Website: walmart
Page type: billing-address
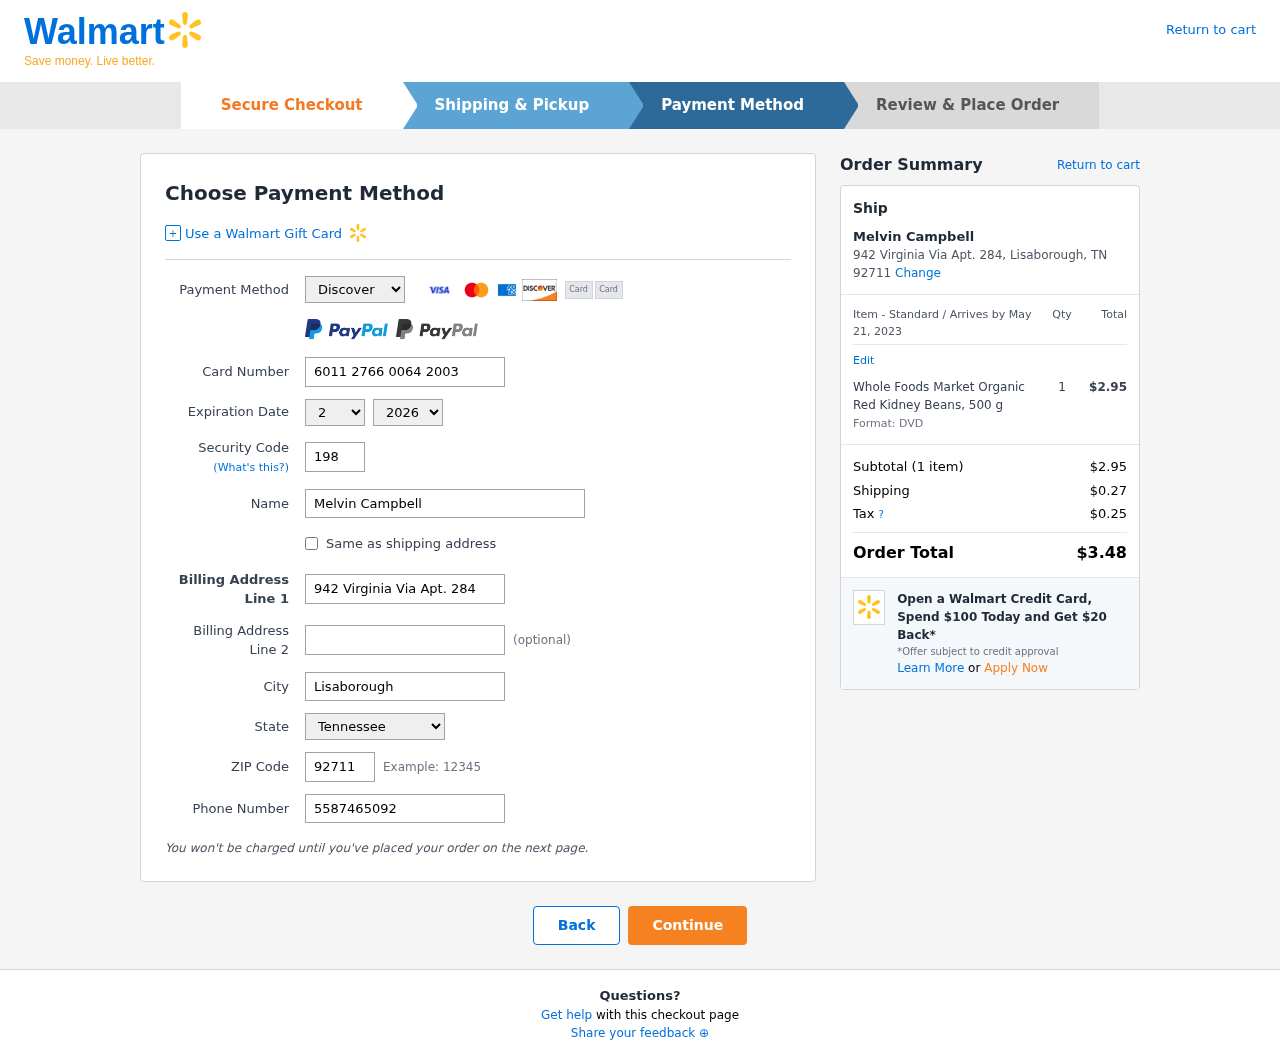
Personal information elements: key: PII_CARD_CVV
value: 198
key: PII_CARD_EXPIRY_MONTH
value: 02
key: PII_CARD_EXPIRY_YEAR
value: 26
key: PII_CARD_NUMBER
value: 6011 2766 0064 2003
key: PII_CARD_TYPE
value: Discover
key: PII_CITY
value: Lisaborough
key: PII_CITY_STATE_ZIP
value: Lisaborough, TN 92711
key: PII_FULLNAME
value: Melvin Campbell
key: PII_PHONE
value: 5587465092
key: PII_POSTCODE
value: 92711
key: PII_STATE
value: Tennessee
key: PII_STREET
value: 942 Virginia Via Apt. 284
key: PII_FULLNAME2
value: Melvin Campbell
Product elements: key: PRODUCT1_NAME
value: Whole Foods Market Organic Red Kidney Beans, 500 g
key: PRODUCT1_PRICE
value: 2.95
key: PRODUCT1_QUANTITY
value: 1
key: PRODUCT1_DESC
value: Format: DVD
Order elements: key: ORDER_DELIVERY_DATE
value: May 21, 2023
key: ORDER_NUM_ITEMS
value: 1
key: ORDER_SUBTOTAL
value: $2.95
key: ORDER_SHIPPING_COST
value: $0.27
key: ORDER_TAX
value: $0.25
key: ORDER_TOTAL
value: $3.48